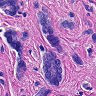
Metastatic tissue present: yes